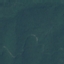
Land use / land cover: Forest